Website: home-depot
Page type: billing-address
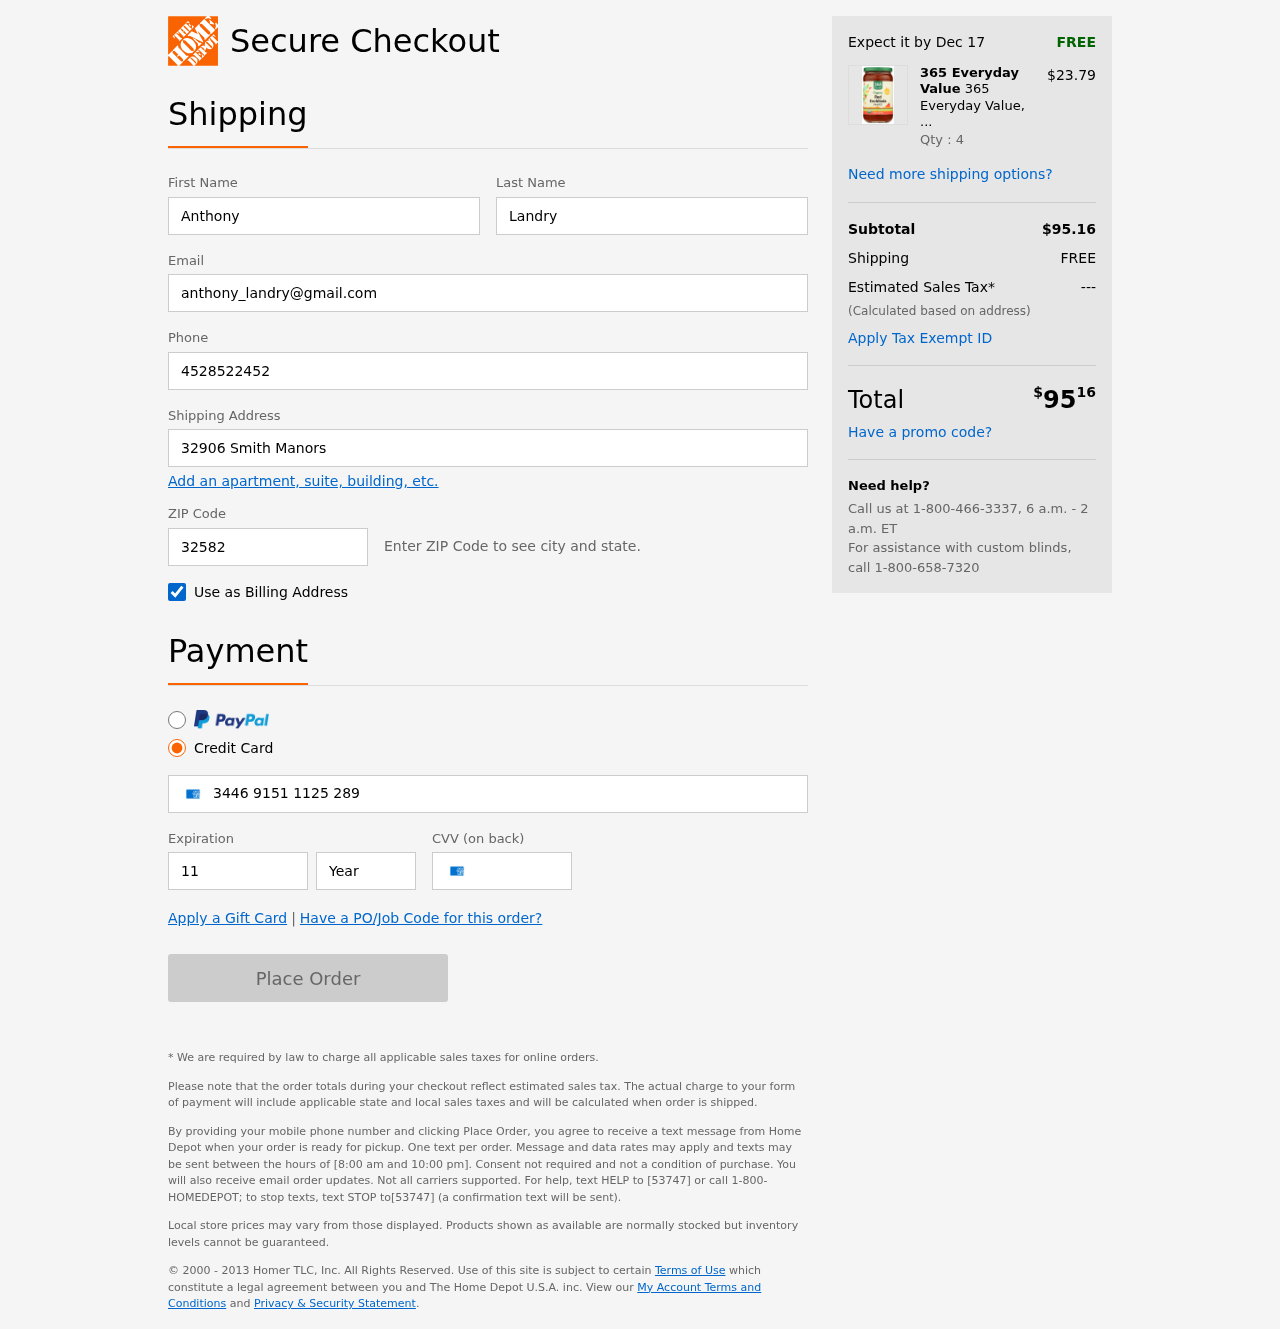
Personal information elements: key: PII_FIRSTNAME
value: Anthony
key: PII_LASTNAME
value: Landry
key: PII_EMAIL
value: anthony_landry@gmail.com
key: PII_PHONE
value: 4528522452
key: PII_STREET
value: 32906 Smith Manors
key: PII_POSTCODE
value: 32582
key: PII_CARD_NUMBER
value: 3446 9151 1125 289
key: PII_CARD_EXPIRY_MONTH
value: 11
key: PII_CARD_CVV
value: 5976
Product elements: key: PRODUCT1_BRAND
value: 365 Everyday Value
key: PRODUCT1_NAME
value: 365 Everyday Value, Organic Red Enchilada Sauce, 15.5 oz
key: PRODUCT1_PRICE
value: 23.79
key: PRODUCT1_QUANTITY
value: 4
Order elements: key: ORDER_DELIVERY_DATE
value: Dec 17
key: ORDER_SUBTOTAL
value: $95.16
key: ORDER_SHIPPING_COST
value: FREE
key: ORDER_TAX
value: ---
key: ORDER_TOTAL2
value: $9516